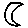
Label: moon